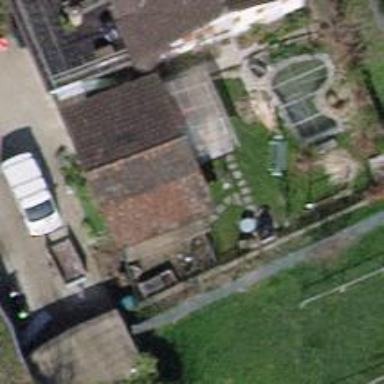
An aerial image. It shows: Garage.